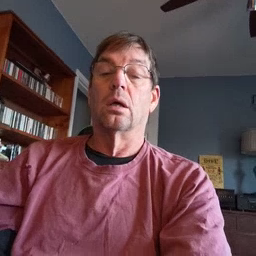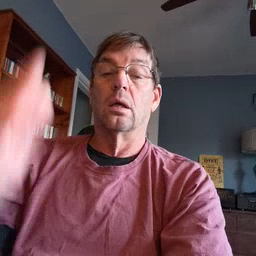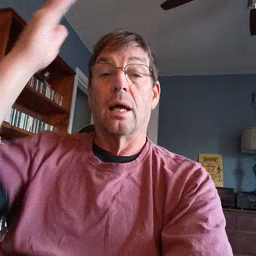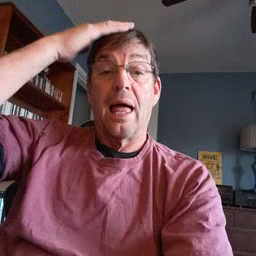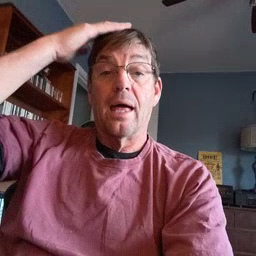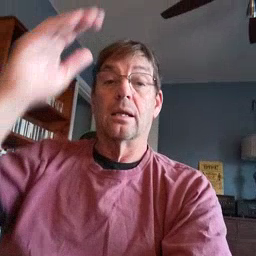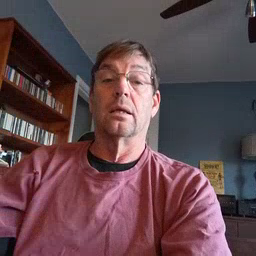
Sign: hat